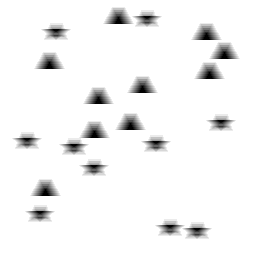
Squares: 0
Triangles: 10
Stars: 10
Total shapes: 20